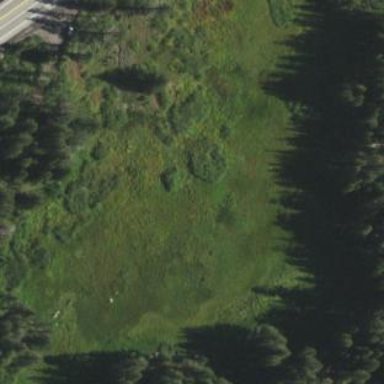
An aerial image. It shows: Wetland area characterized by wet meadow.